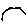
Label: hexagon